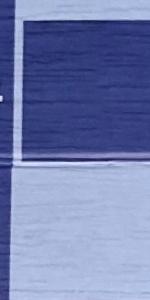
Label: Empty